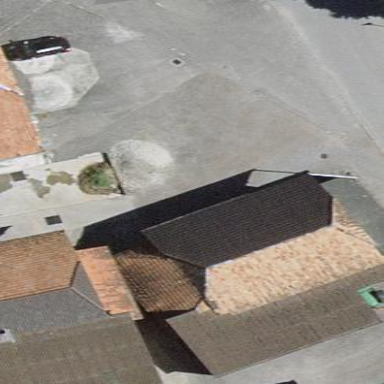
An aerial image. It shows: Garage building.